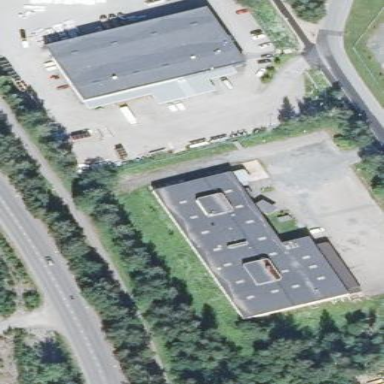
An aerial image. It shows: Warehouse building.